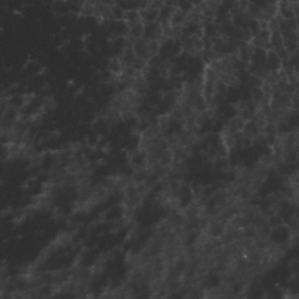
Label: non_frost